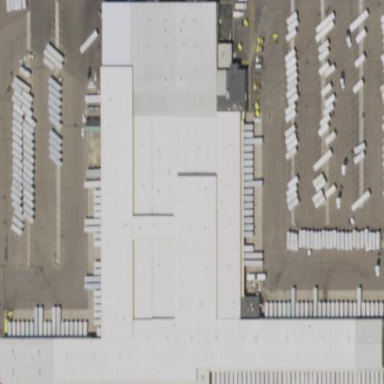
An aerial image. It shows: Warehouse.